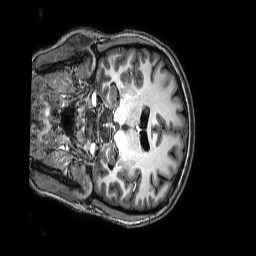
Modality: T1w
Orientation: coronal
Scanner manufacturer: philips
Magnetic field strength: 3 T
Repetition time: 0.008 s
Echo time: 0.003593 s